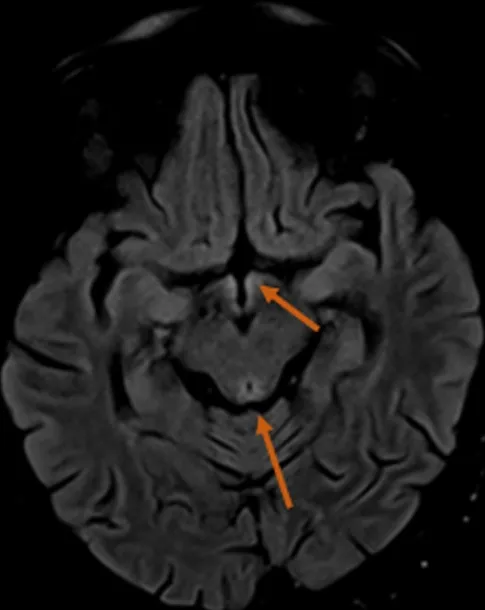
flair hyperintensity of the periaqueductal grey matter involving the tectal plate.
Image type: radiology (mri)